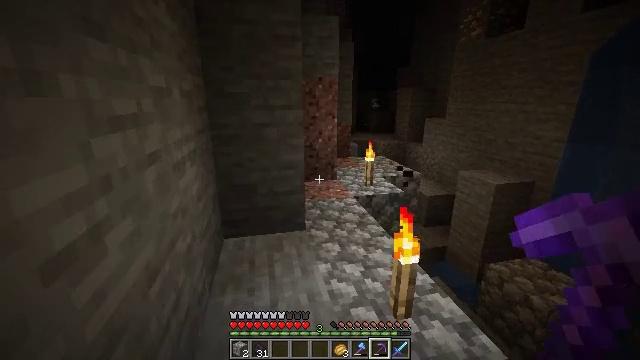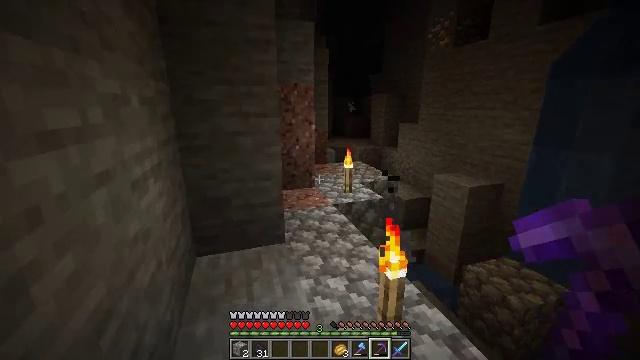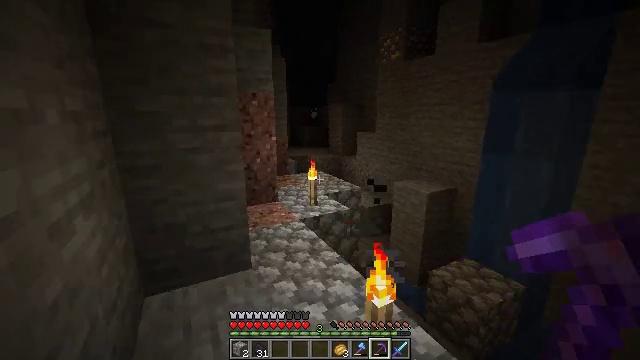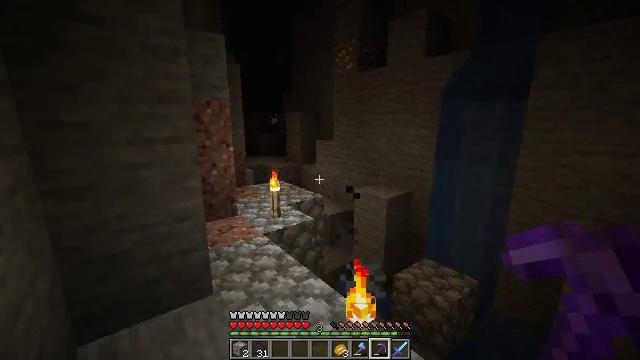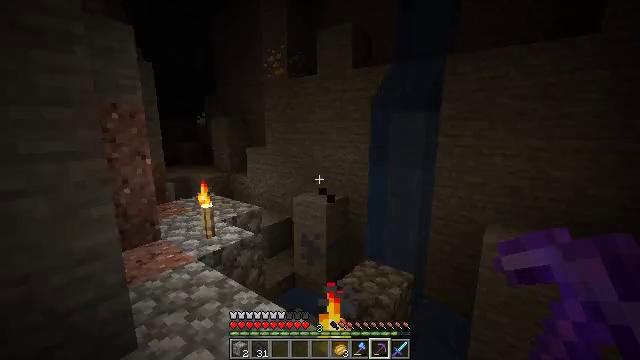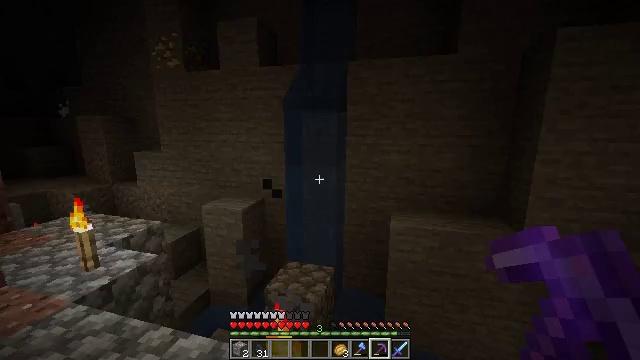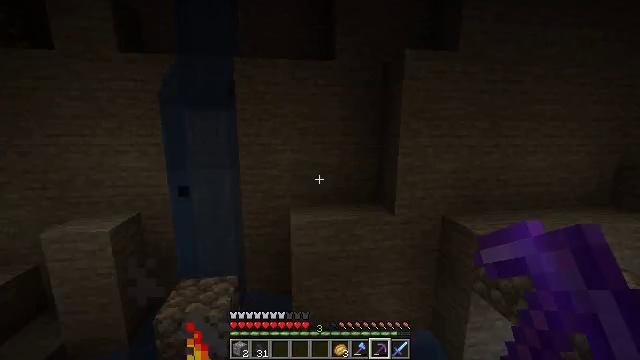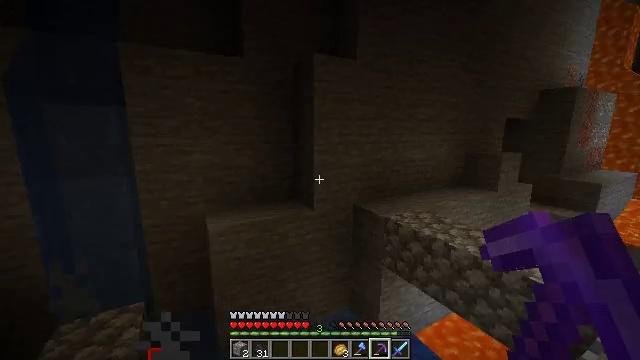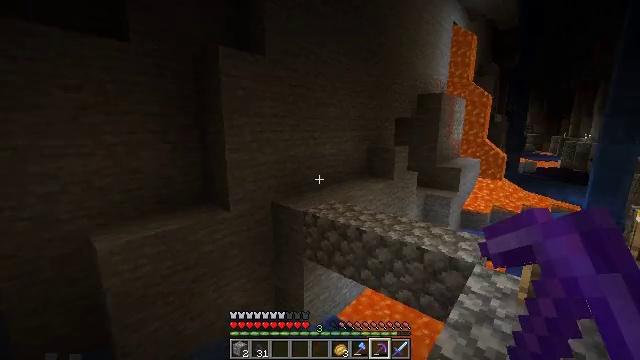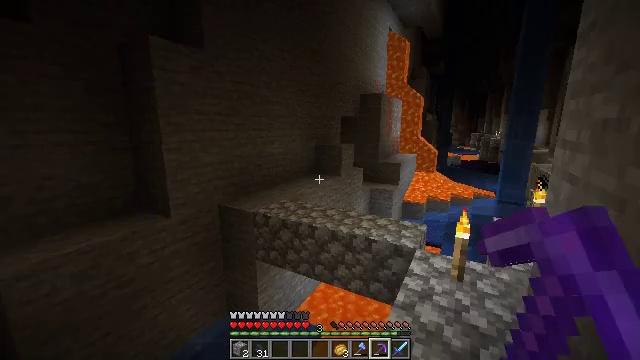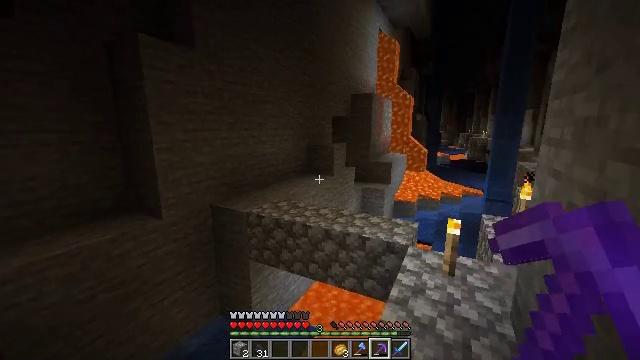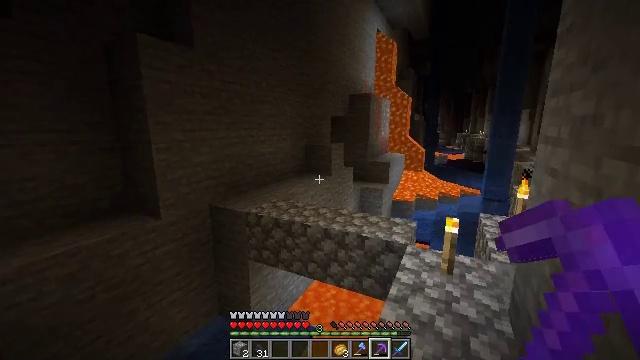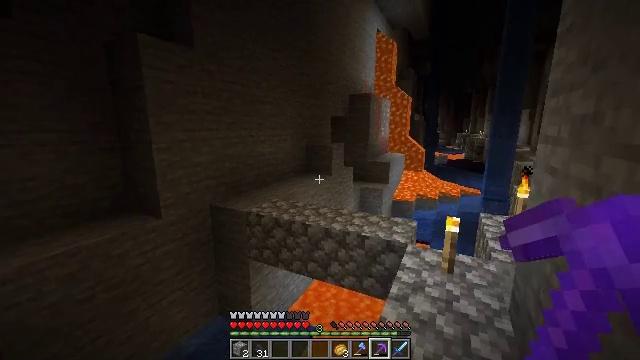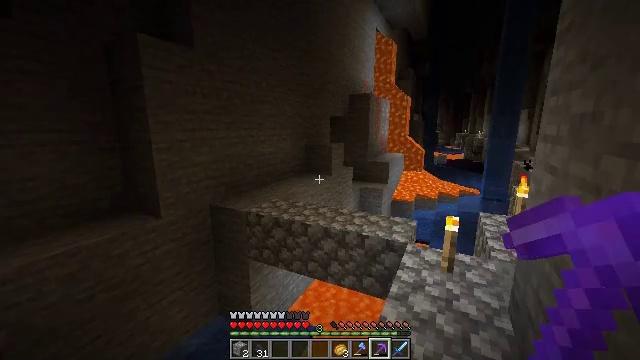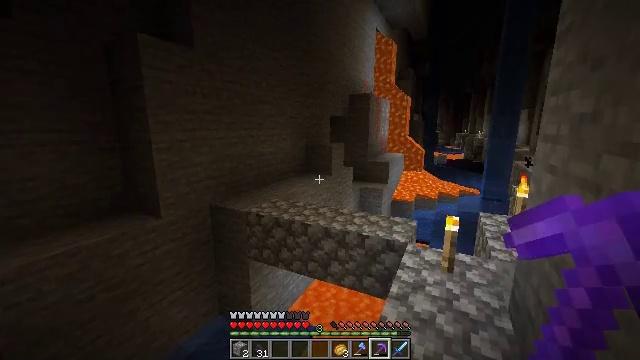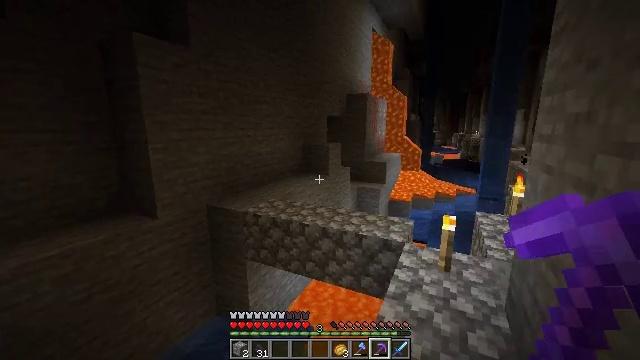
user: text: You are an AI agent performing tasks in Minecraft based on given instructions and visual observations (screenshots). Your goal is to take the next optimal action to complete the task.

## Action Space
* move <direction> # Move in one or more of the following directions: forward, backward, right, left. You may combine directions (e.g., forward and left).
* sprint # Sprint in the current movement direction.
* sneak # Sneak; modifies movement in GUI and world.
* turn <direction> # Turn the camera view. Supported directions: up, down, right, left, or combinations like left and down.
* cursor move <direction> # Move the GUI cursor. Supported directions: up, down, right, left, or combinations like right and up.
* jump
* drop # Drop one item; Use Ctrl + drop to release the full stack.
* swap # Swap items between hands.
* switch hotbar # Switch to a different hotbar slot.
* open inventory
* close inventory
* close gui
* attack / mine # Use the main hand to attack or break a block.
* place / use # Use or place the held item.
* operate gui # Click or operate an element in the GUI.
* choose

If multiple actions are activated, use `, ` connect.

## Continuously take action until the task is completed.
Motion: motion action
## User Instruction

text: Digging the cobblestone underground.
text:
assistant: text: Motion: move forward and move left, turn right and up
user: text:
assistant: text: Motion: move forward and move left, turn right and up
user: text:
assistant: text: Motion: move forward and move left, turn right and up
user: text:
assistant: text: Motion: move forward and move left, turn right and up
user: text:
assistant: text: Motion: move forward and move left, turn right
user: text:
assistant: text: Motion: move left, turn right
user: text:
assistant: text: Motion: turn right
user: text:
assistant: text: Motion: turn right
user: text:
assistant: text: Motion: turn right
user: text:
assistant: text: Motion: turn right
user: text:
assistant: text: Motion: no_op
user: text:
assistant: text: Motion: no_op
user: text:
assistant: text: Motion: no_op
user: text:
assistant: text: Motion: no_op
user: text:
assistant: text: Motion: no_op
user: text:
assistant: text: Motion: turn right and down
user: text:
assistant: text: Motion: move right
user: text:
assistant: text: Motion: move forward and move right
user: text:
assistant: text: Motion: move forward and move right
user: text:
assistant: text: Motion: move forward and move right, turn left and down
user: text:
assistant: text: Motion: move forward and move right, turn left and down
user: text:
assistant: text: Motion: move forward and move right, turn left and down
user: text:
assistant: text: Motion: move forward and move right, turn left and down
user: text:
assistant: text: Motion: move forward and move right
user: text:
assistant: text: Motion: move forward and move right, turn down
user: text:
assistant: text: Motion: turn down
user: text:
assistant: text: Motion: turn down
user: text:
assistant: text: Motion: turn right and down, attack / mine
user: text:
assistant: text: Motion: attack / mine
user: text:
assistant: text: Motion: attack / mine